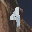
Label: 4